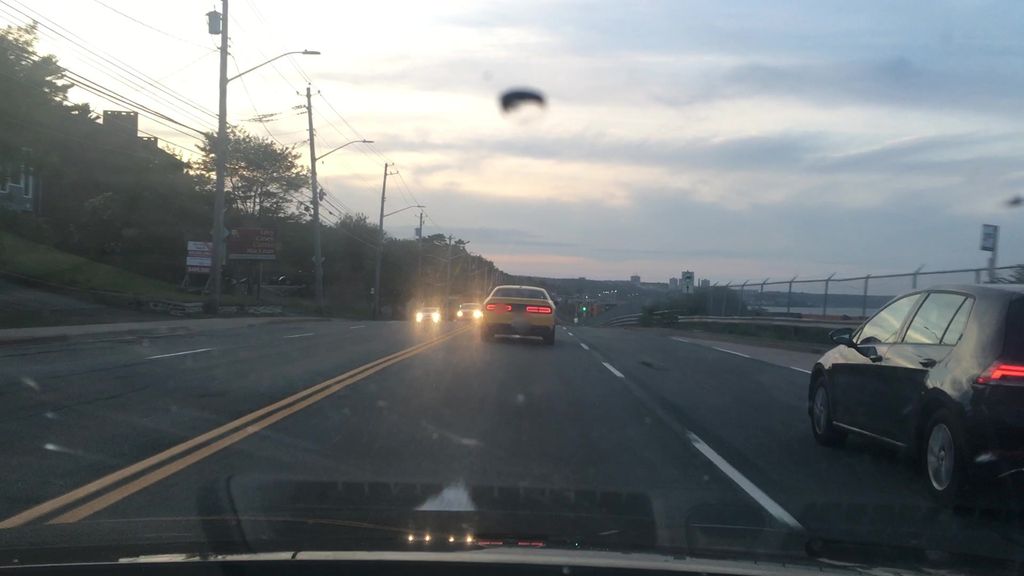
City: halifax